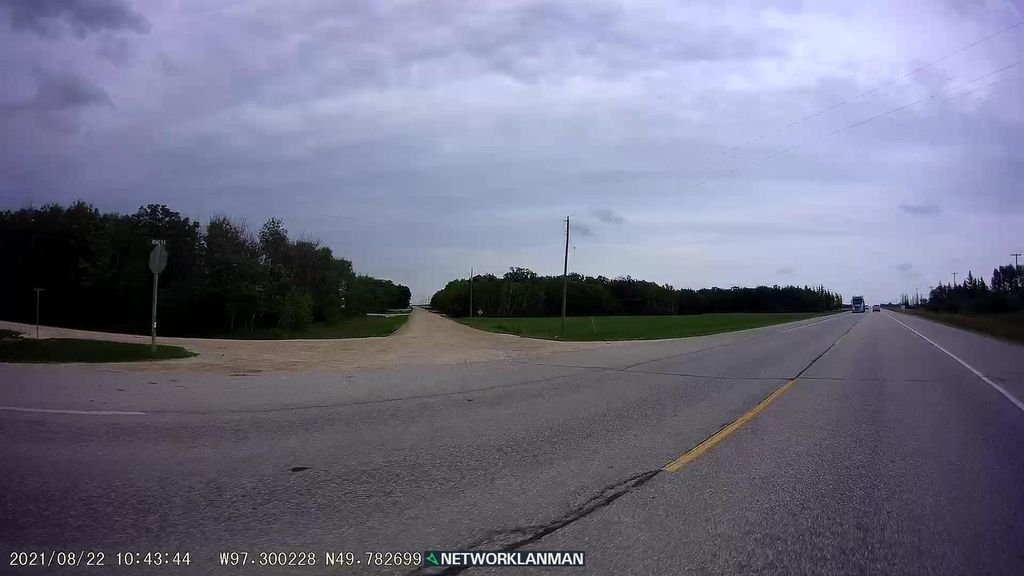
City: winnipeg